Question: In 'github' you can see the last commit of every file, how you do it using CLI only

the only way I found right now is using this command
'''
for x in *; do printf '%s > %s
' "$x" "$(git log --oneline -1 "$x")"; done
'''
But that is inefficient.
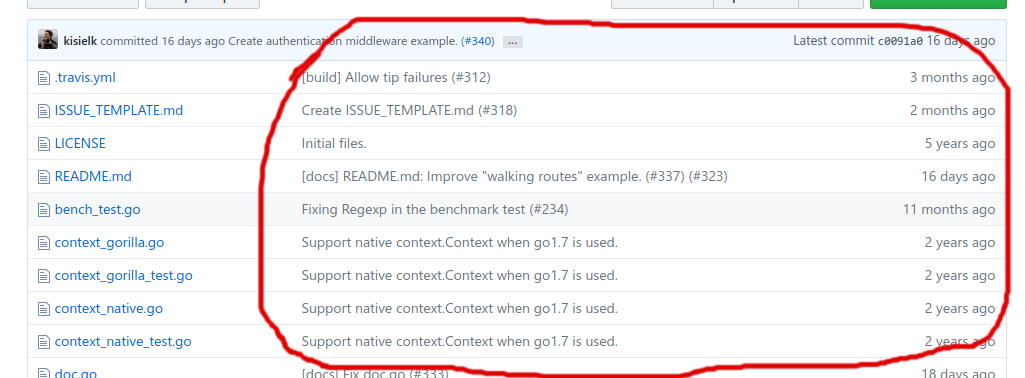
Answer: Well, it looks like git doesn't provide that functionality built-in,
and I think it is okay for little inefficient
I hope this can be helpful for someone
'''
#!/bin/sh
set -eu
{
printf 'FILE|COMMIT|MESSAGE|TIME
'
for x in *; do
printf '%s|%s
' "$x" "$(git log -n1 --format='%h|%s|%ar' -- "$x")"
done
} | column -t -s '|'
'''
<URL>